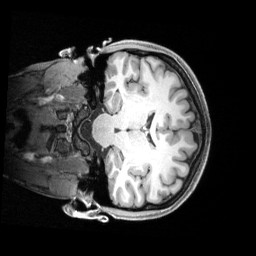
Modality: T1w
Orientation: coronal
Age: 24
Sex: female
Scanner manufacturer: siemens
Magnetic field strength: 3 T
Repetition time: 2.4 s
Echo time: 0.00219 s